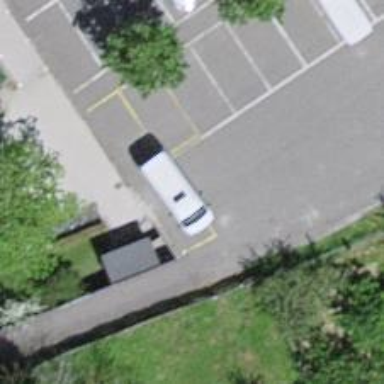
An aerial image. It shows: Road serving as parking aisle.